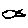
Label: fish